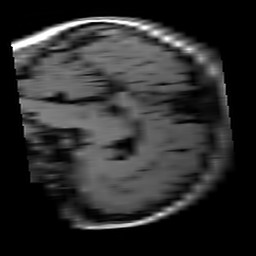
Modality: T1w
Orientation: sagittal
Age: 26
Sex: female
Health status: healthy
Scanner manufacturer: siemens
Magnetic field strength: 3 T
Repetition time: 4.1 s
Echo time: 0.0085 s